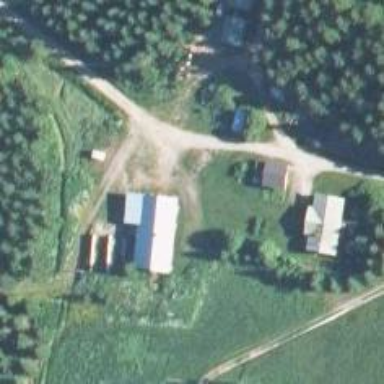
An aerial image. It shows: Farmyard area.